Field crop: tomato
Growth stage: 1
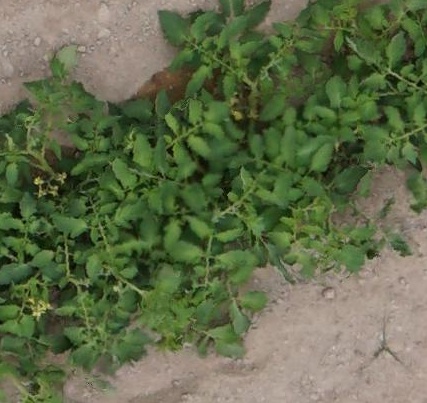
Species: tomato